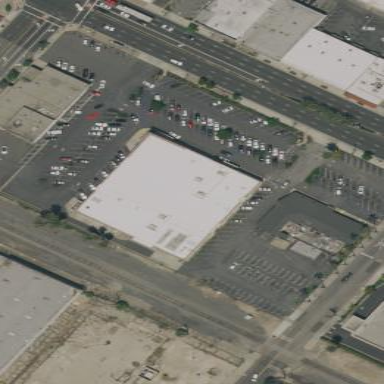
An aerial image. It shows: Retail building.